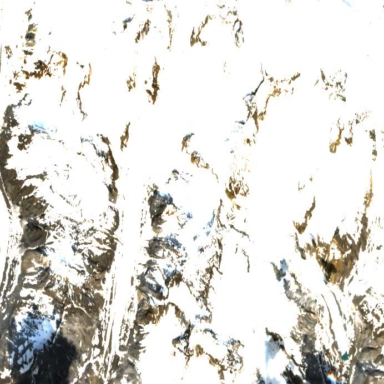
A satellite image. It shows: Majestic glacier in the distance.